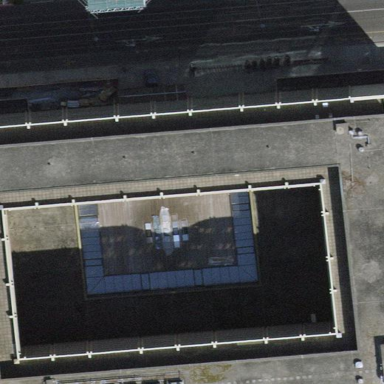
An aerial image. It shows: Government office building.